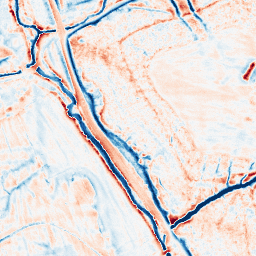
Category: edge_preserving
Decomposition family: guided
Decomposition parameters: radius: 4
eps: 0.001
Upsampling method: cubic_catmull_rom
Upsampling parameters: scale: 8
Upsampling scale: 8